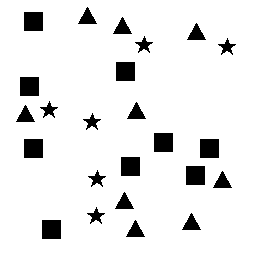
Squares: 9
Triangles: 9
Stars: 6
Total shapes: 24